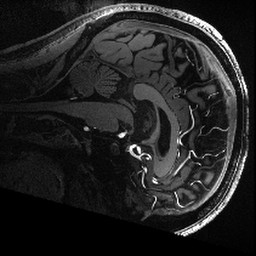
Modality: T1w
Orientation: sagittal
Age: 53
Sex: male
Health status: healthy
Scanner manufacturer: siemens
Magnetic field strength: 9.4 T
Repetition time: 6 s
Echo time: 0.0023 s